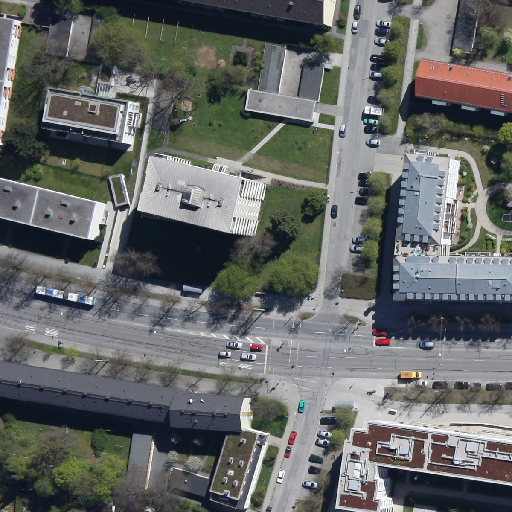
Referring expression: heavy-duty vehicle